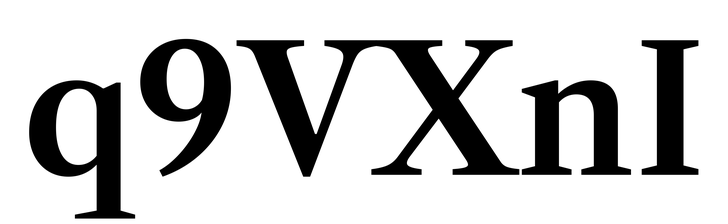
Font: LibreCaslonText_SemiBold